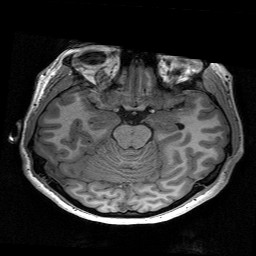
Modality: T1w
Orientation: coronal
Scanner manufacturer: siemens
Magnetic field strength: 3 T
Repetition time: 2.53 s
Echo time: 0.00267 s